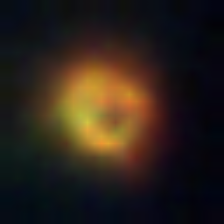
Taxon: NanoPlankton
Group: Other